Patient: sex M, age 74
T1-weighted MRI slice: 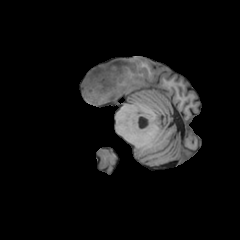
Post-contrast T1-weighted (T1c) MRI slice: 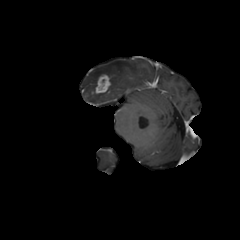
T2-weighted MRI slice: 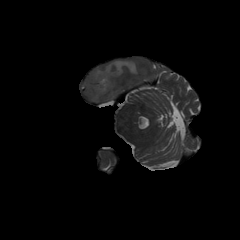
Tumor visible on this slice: yes
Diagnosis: Glioblastoma, IDH-wildtype
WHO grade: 4